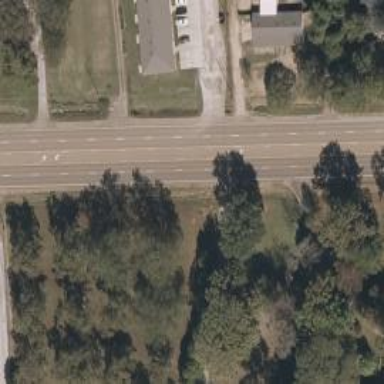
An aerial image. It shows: Primary highway.